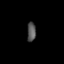
Tissue: lung
Cell type: Epithelial cells
Senescence score: 0.2021
Nuclear area (px): 167
Mean DAPI intensity: 82.042